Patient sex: F
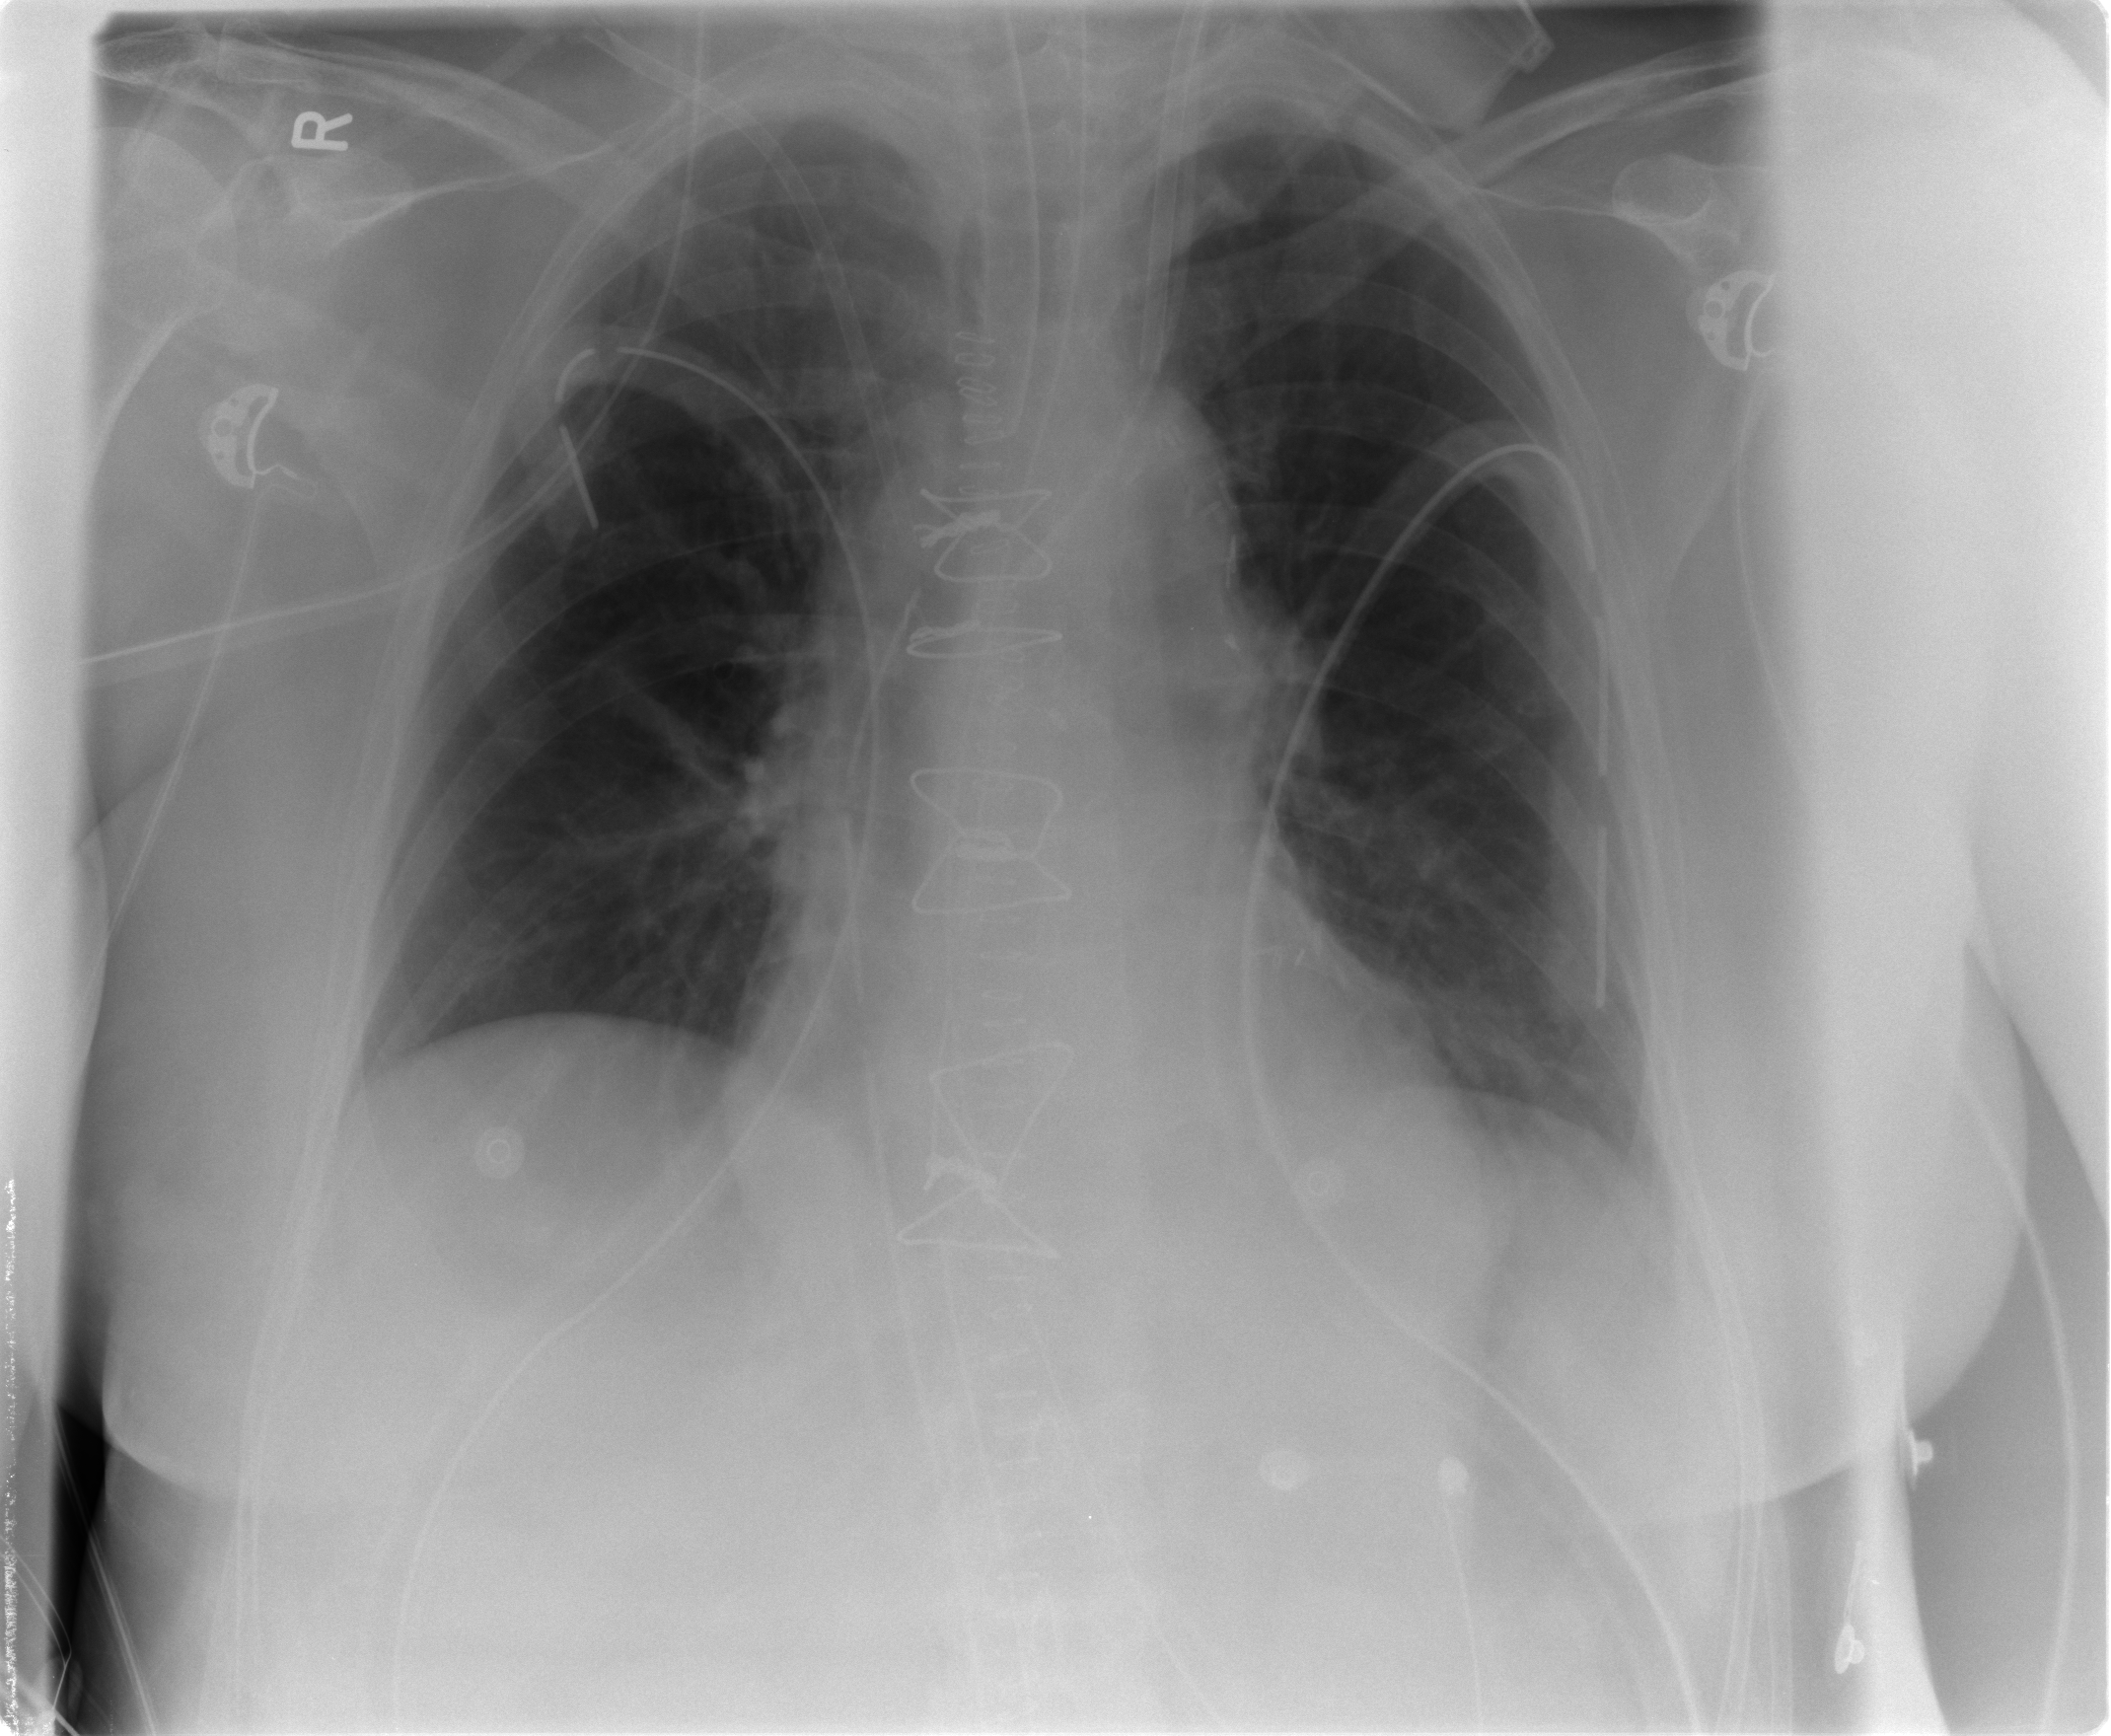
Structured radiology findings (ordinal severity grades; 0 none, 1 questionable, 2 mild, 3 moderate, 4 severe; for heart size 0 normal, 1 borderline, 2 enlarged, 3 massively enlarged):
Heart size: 0
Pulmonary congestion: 1
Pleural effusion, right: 0
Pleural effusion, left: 1
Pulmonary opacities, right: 0
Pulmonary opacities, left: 0
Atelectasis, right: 0
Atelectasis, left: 1